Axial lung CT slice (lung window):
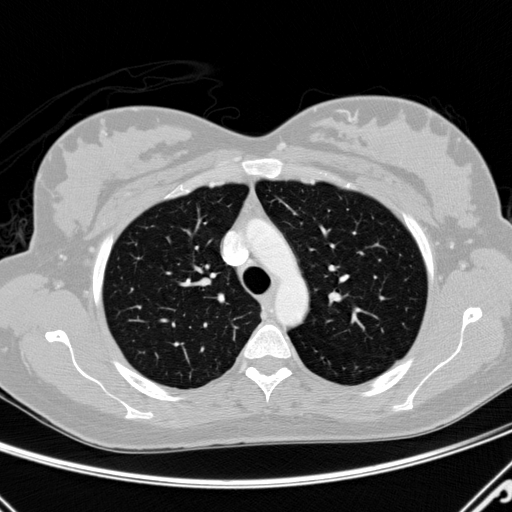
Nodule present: no